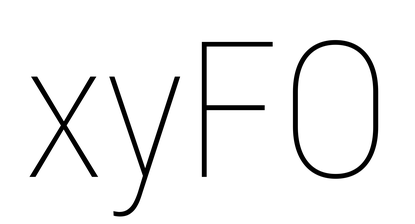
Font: Roboto_Condensed_Thin